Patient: sex M, age 57
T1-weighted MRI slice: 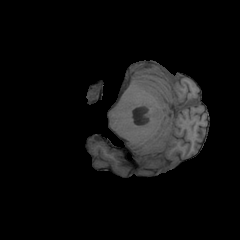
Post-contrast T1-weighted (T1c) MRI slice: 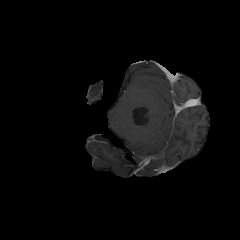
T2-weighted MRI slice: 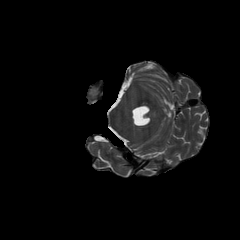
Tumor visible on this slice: no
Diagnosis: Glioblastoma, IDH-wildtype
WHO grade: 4